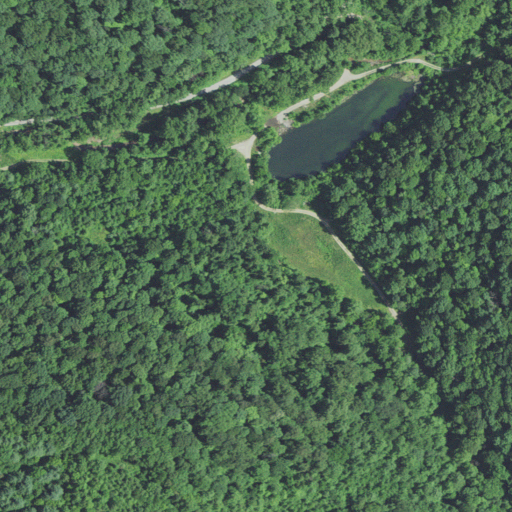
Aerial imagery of valley in West Virginia named Martin Hollow containing deciduous forest, mixed forest, open development, and open water